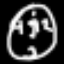
Label: clock